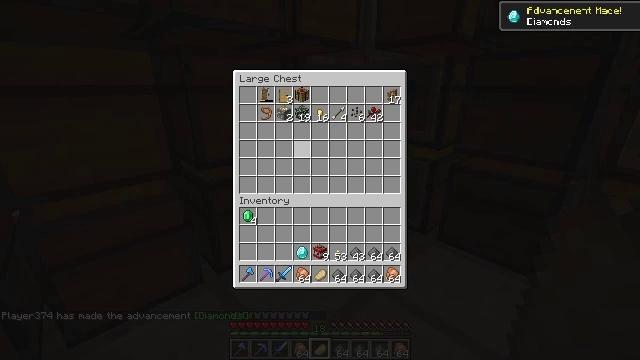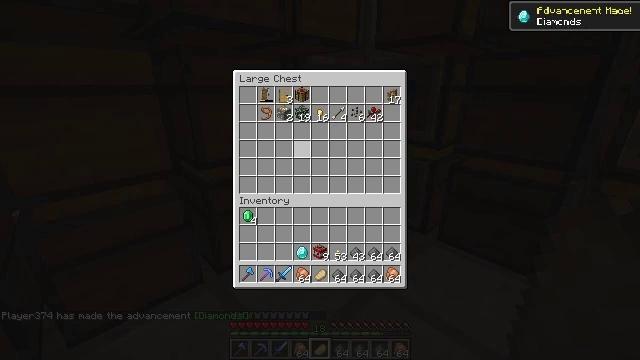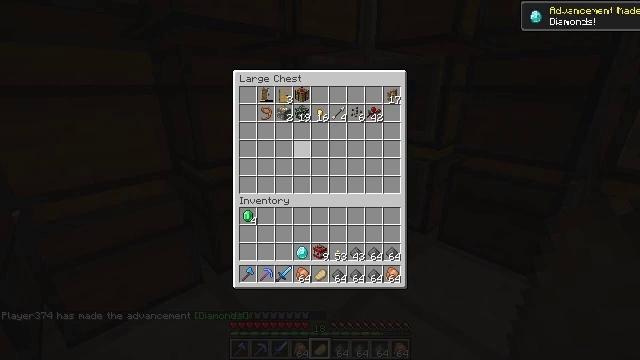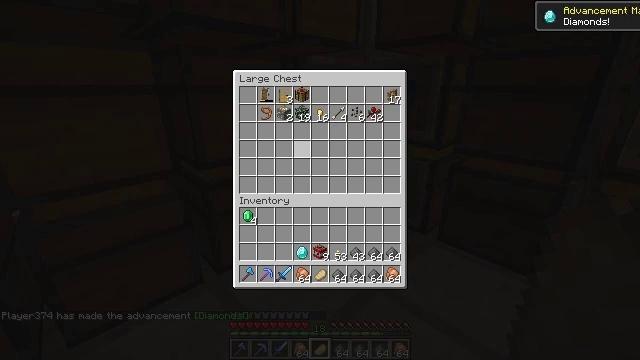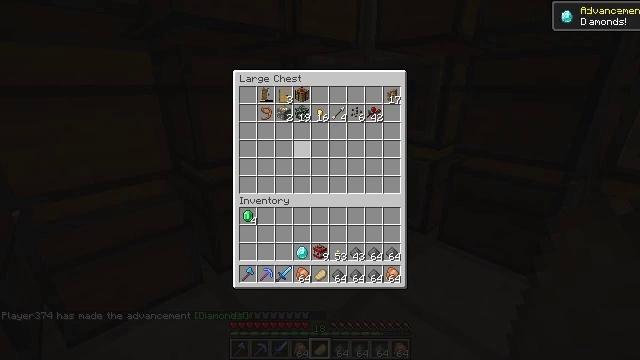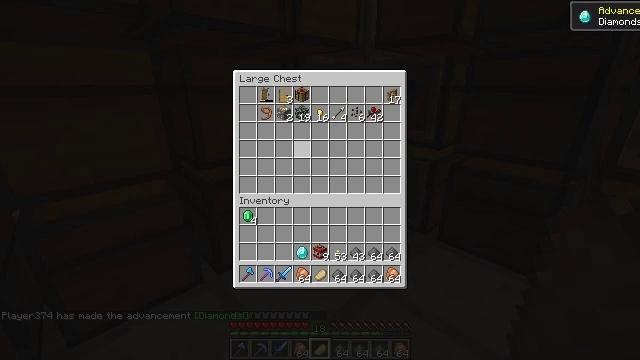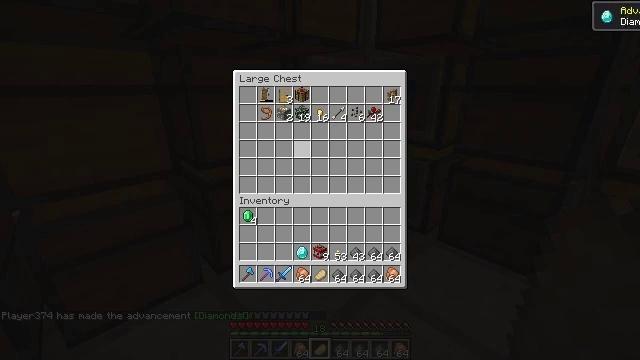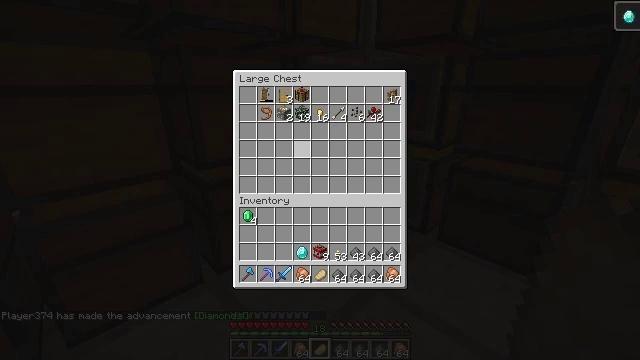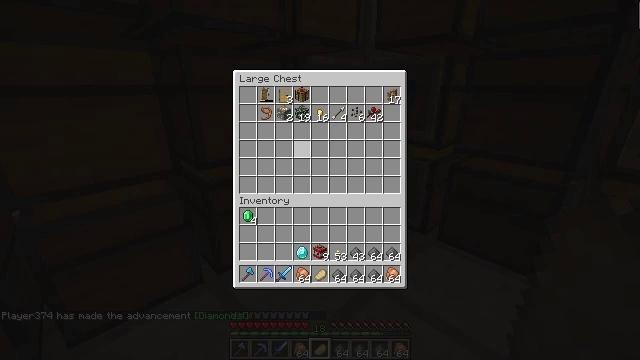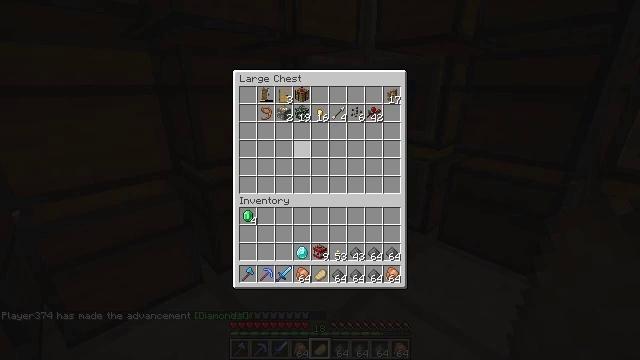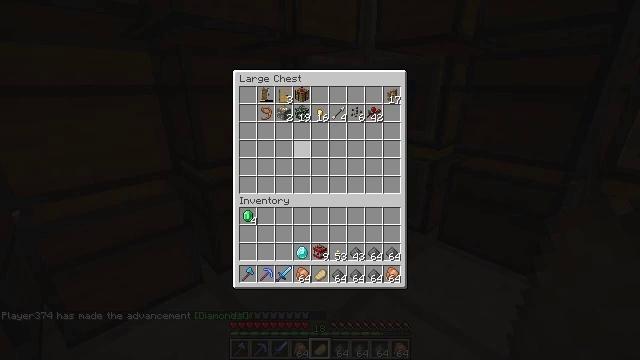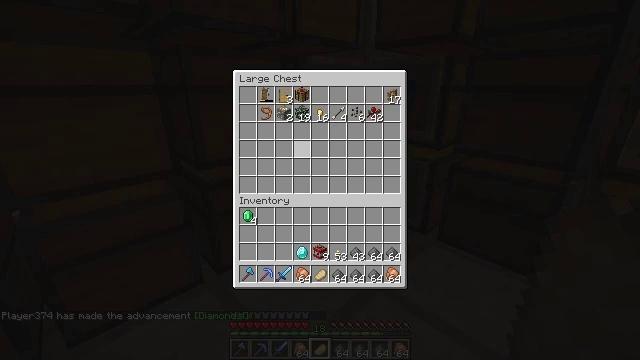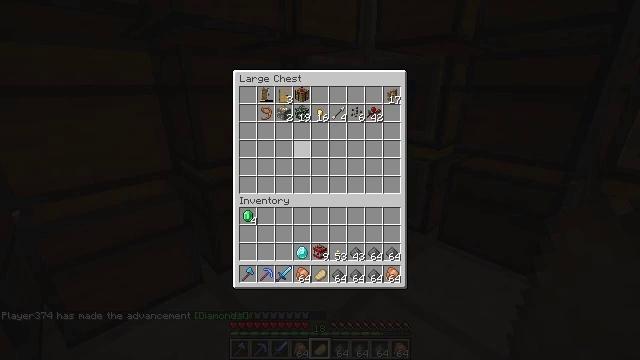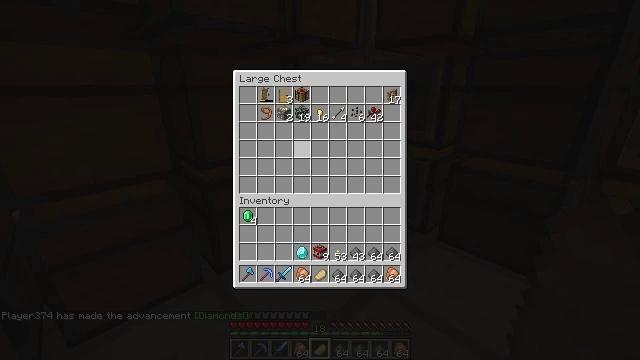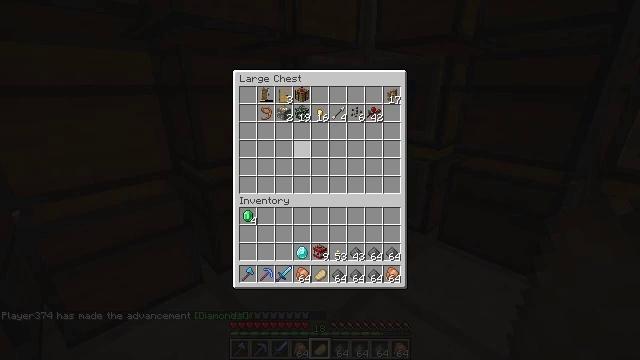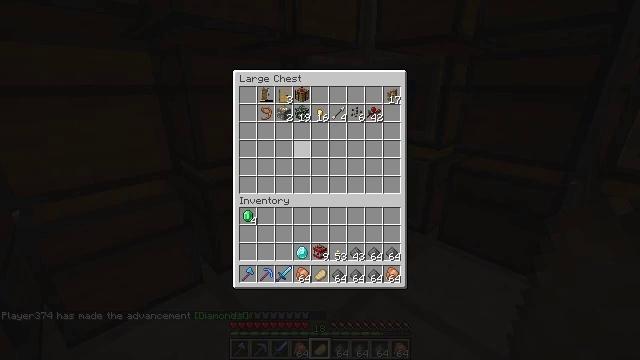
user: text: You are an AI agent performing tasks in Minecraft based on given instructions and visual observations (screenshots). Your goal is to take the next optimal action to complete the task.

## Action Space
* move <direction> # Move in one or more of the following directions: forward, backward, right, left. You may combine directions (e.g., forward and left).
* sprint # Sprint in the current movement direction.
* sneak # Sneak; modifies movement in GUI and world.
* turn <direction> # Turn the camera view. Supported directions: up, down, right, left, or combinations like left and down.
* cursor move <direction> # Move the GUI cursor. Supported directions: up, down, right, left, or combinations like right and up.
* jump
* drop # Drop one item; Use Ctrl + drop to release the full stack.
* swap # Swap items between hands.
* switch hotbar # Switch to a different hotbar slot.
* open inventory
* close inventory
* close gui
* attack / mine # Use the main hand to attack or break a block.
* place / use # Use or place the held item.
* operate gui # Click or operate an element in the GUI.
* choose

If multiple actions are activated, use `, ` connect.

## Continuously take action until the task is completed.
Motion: motion action
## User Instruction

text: Gather the shulker box for storage.
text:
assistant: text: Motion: no_op
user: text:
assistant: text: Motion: no_op
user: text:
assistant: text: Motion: no_op
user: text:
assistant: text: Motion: no_op
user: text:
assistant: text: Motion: no_op
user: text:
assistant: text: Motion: no_op
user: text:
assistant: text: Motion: no_op
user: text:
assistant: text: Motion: no_op
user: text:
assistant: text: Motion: no_op
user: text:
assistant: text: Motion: no_op
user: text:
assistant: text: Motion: no_op
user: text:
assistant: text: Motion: no_op
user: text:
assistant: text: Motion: no_op
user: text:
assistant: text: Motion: no_op
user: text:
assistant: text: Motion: no_op
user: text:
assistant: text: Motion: no_op
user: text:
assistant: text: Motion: no_op
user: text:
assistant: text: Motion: no_op
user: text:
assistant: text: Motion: no_op
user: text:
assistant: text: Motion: no_op
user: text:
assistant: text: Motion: no_op
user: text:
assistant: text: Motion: no_op
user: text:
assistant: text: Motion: no_op
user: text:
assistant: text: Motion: no_op
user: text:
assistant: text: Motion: no_op
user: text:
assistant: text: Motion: no_op
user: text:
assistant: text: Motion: no_op
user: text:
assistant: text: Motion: no_op
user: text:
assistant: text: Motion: no_op
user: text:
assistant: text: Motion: no_op